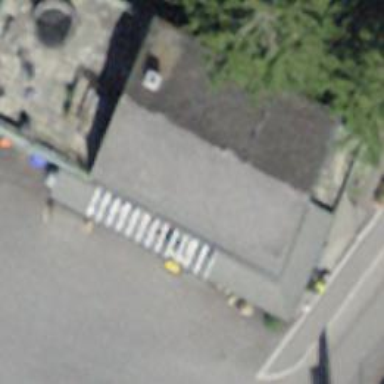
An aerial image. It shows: Post office.